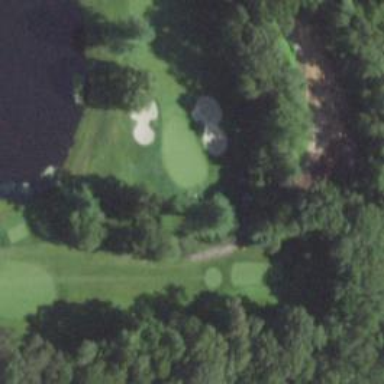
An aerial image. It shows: Golf hole.